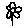
Label: flower